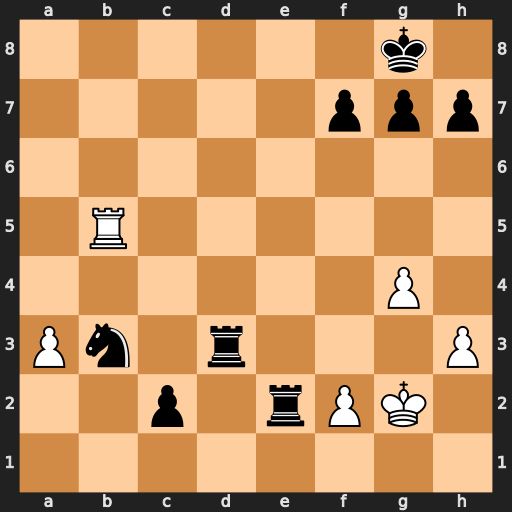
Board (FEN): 6k1/5ppp/8/1R6/6P1/Pn1r3P/2p1rPK1/8
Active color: w
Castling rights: -
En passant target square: -
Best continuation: Rb8+ Rd8 Rxd8+ Re8 Rxe8#